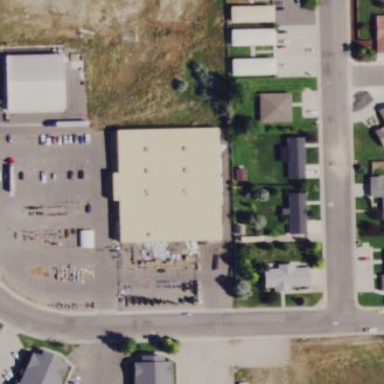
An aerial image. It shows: Country store building.